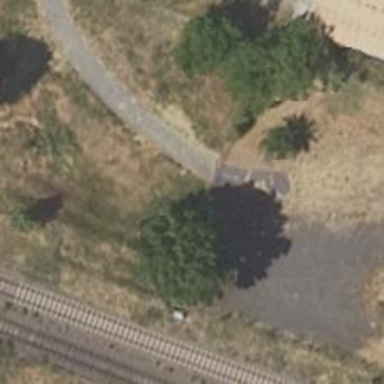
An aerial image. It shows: Abandoned railway yard.